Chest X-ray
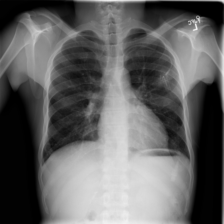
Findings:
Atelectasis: negative
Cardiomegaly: negative
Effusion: negative
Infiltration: negative
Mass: negative
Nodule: negative
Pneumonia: negative
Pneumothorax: negative
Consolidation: negative
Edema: negative
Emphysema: negative
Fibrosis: negative
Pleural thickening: negative
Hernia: negative